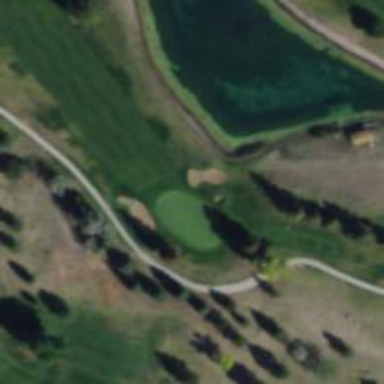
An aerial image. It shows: View of golf hole.